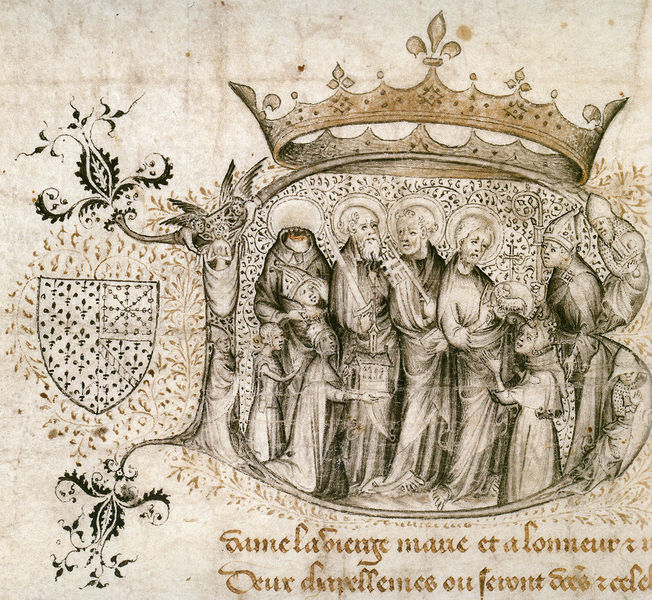
Titel: Die verwitwete Königin Blanche von Navarra begründet die Messen in der Abtei Saint-Denis für ihren verstorbenen Mann, den König Philipp VI
Institution: Paris, Archives nationales
Schlagwörter: baum, flügel, kopf, weiß, gelb, menschen, ausschnitt, frau, männer, zeichnung, haus, enthauptung, kirche, gold, krone, locken, kinder, engel, ranken, schrift, stab, bischof, ornamente, verzierung, schild, lamm, buch, glaube, kreuz, religion, torso, seite, text, initiale, beten, buchseite, wappen, heiligenschein, mittelalter, bischöfe, mönche, heilige, märtyrer, schlüssel, anbetung, eule, petrus, kopflos, latein, heiligenscheine, buchmalerei, majuskel, attribute, andreas, heiligen, weoß, shwert, b, initiaale, buchmalerei krone heilige bischöfe, http://boffkonkerz.tumblr.com/